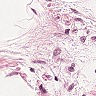
Metastatic tissue present: no